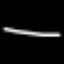
Label: line